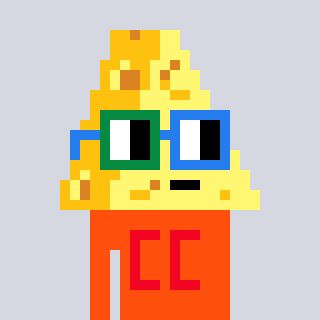
a pixel art character with square green and blue glasses, a cheese-shaped head and a orange-colored body on a cool background